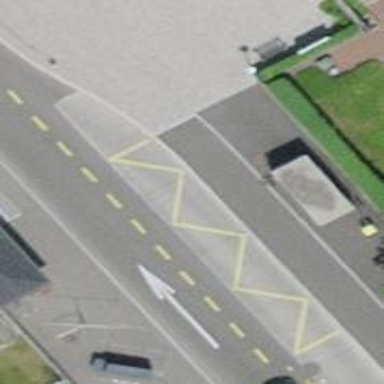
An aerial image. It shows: Platform with shelter for public transport.